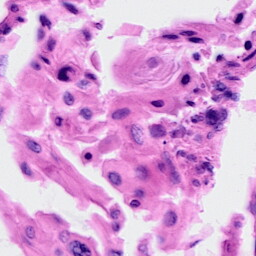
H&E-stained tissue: Cervix